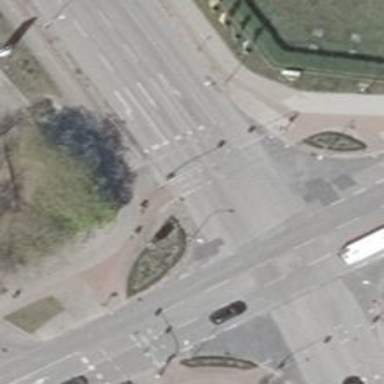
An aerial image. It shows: Crossing with traffic signals.